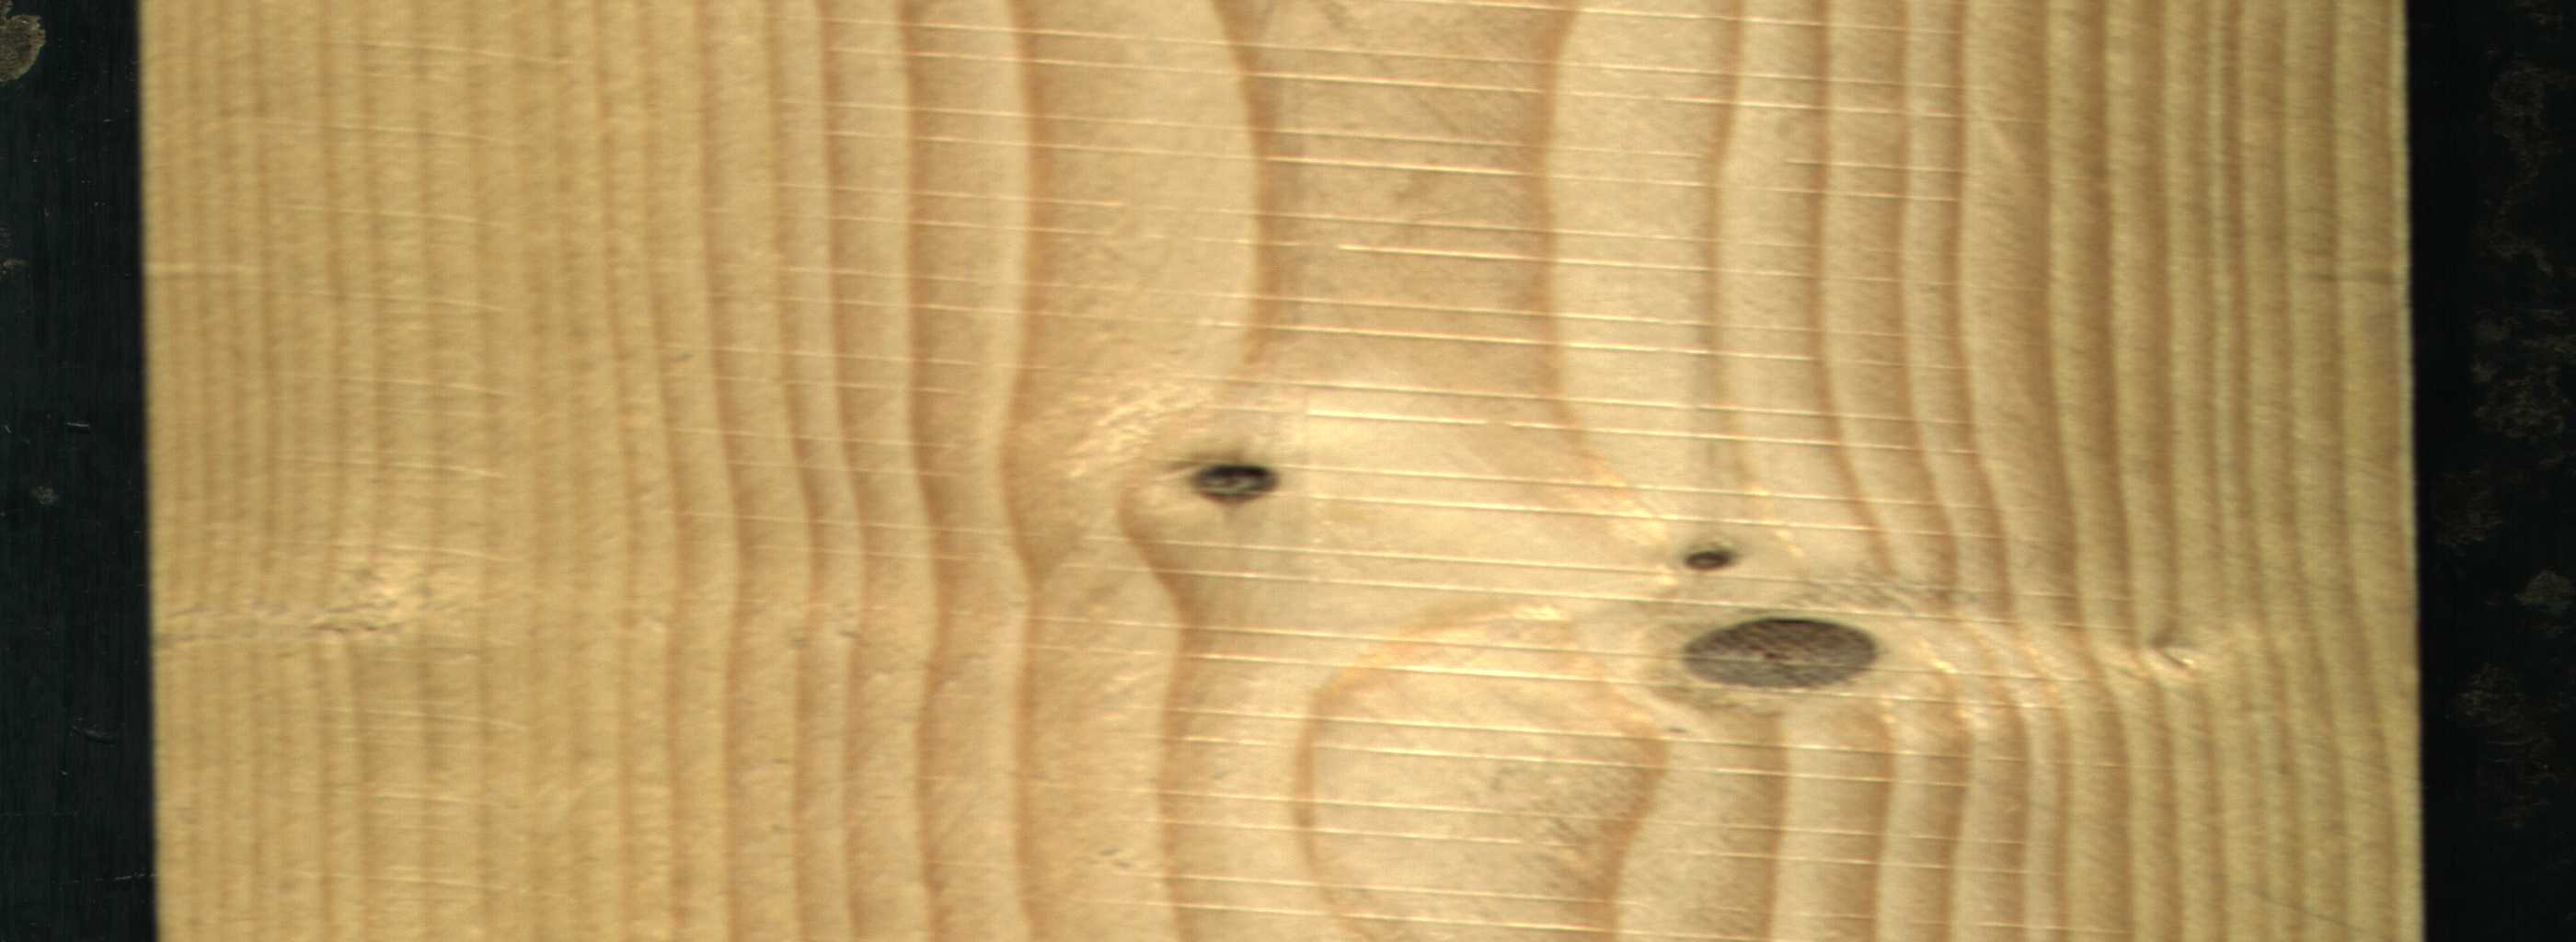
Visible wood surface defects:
Live_Knot
Live_Knot
Live_Knot